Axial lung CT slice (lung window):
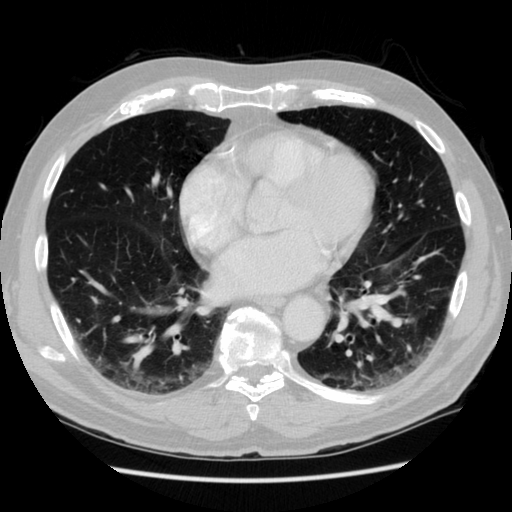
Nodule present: no